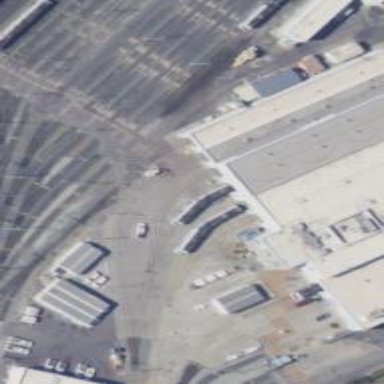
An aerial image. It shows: Light rail service yard with electrified contact lines.